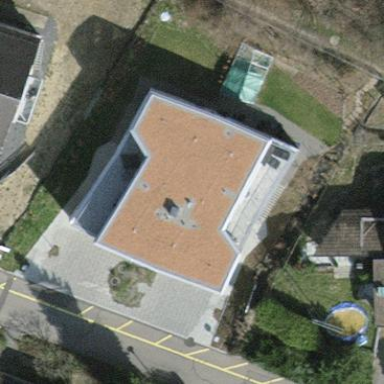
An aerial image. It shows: Simple and straightforward house.